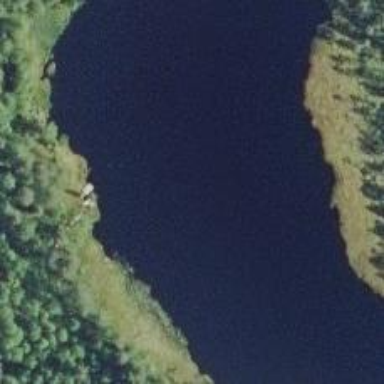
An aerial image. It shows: Peaceful pond surrounded by nature.